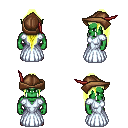
a pixel art fantasy rpg character, male body template, orc, green skin, underdress, magenta pants, gold extra-long topknot hairstyle, leather cap, brown shoes, four views (front, back, left, right), 2x2 character sprite sheet, small pixel art, hard edges, no anti-aliasing